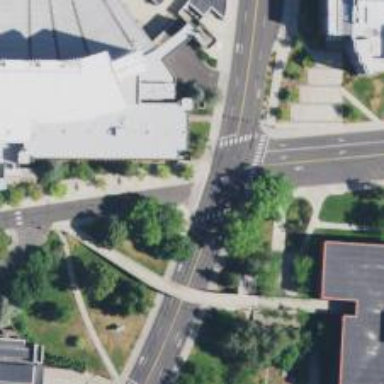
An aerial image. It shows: Marked road crossing.